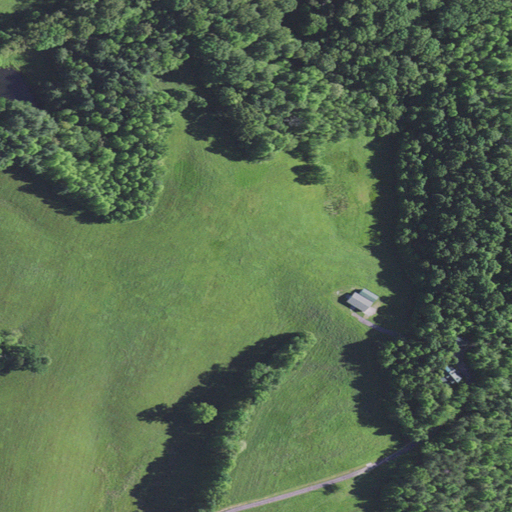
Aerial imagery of mountain in Kentucky named Cut Off Knob containing pasture, deciduous forest, mixed forest, shrub, open development, and low intensity development